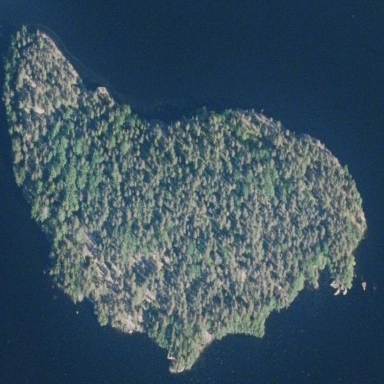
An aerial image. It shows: Islet.